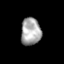
Tissue: skin
Cell type: Epithelial cells
Senescence score: 0.1833
Nuclear area (px): 536
Mean DAPI intensity: 167.058